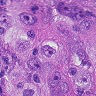
Metastatic tissue present: yes